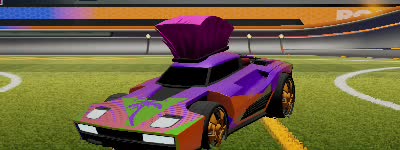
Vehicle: breakout